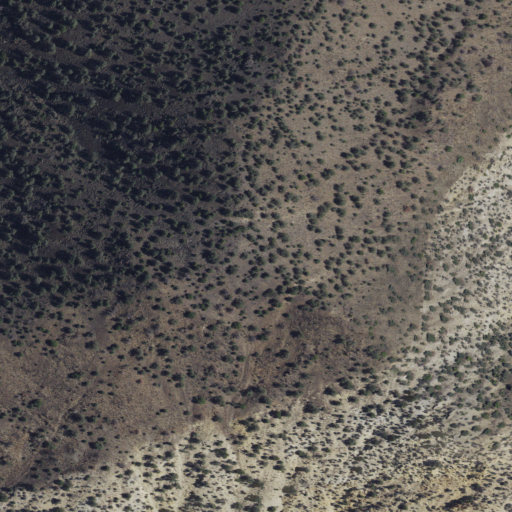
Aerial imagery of mountain in California named Juniper Mountain containing shrub and evergreen forest